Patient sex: F
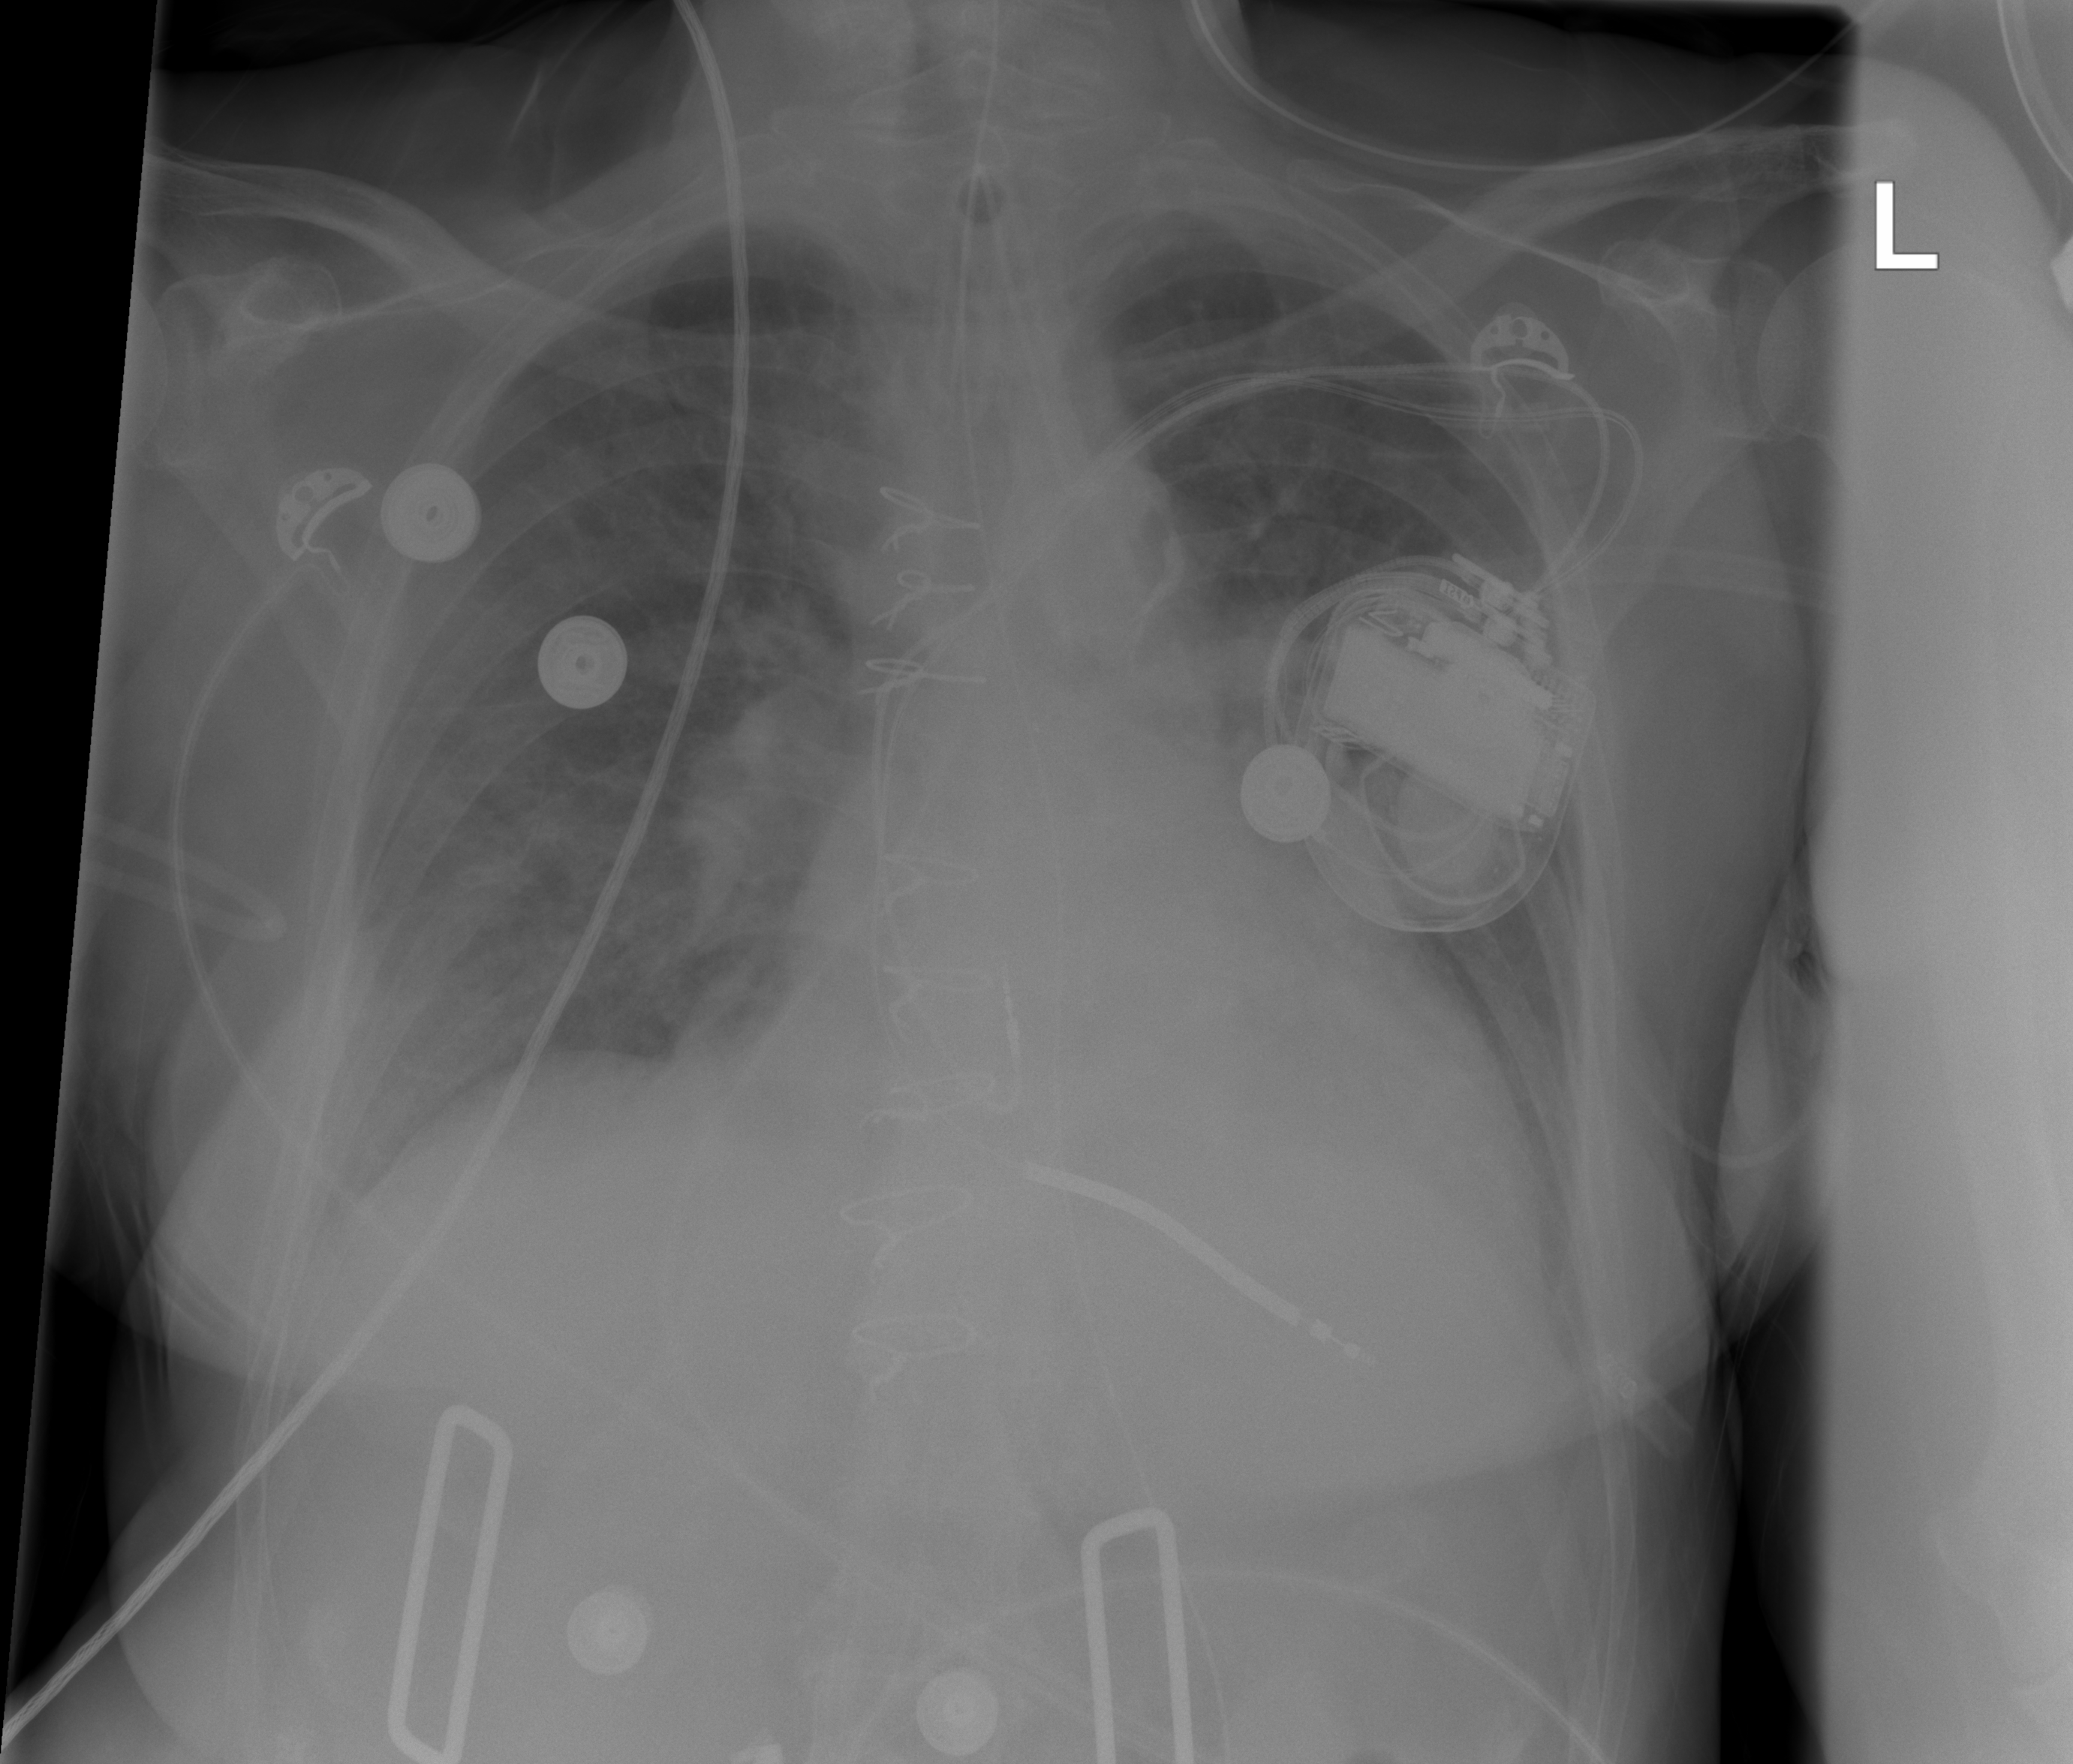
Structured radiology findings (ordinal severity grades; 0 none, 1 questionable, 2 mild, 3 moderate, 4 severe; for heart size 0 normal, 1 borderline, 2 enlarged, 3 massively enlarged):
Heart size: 0
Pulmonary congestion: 2
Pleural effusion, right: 2
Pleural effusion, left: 0
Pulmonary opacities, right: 2
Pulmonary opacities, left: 2
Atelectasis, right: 2
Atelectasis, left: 2